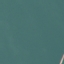
Land use / land cover class: SeaLake